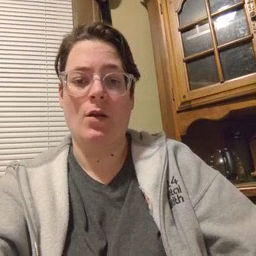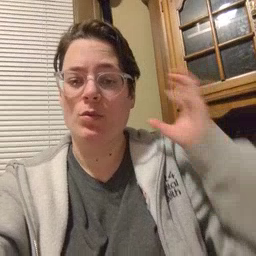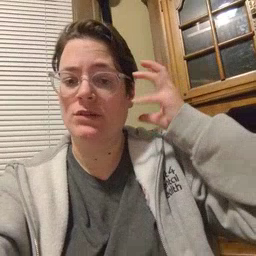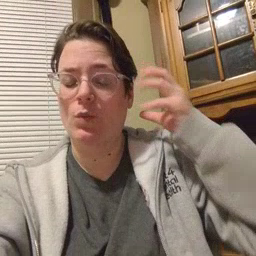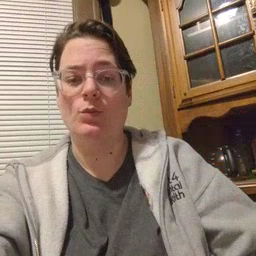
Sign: radio